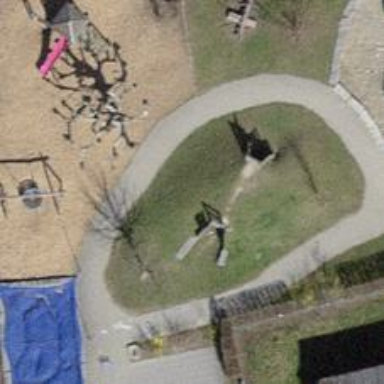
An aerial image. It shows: Kindergarten.